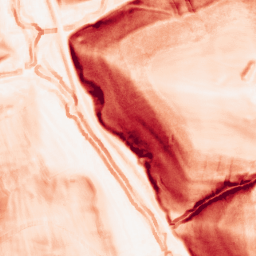
Category: morphological
Decomposition family: morphological_gradient
Decomposition parameters: size: 5
shape: square
Upsampling method: sinc_blackman
Upsampling parameters: scale: 4
kernel_size: 16
Upsampling scale: 4